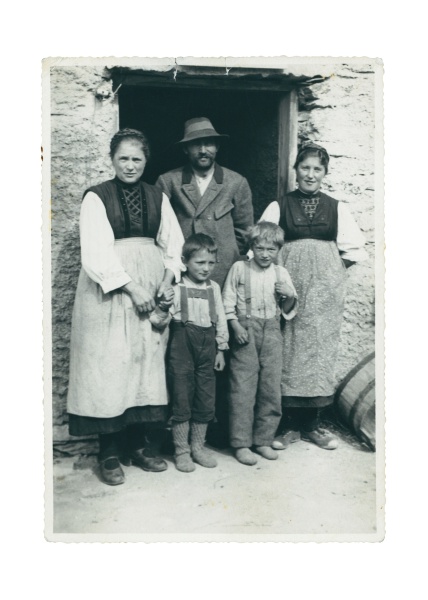
Institution: Privatbesitz Johann Oberlohr
Schlagwörter: gruppe, mann, weiß, frauen, frau, frisur, hut, kleid, kleider, schwarz, tür, haus, alt, bart, hemd, hose, jacke, mütze, wand, kragen, stein, bild, porträt, land, haare, mantel, eltern, familie, kind, tochter, arbeit, bauern, kinder, landleben, schürze, magd, schuhe, buben, jungen, knaben, bäuerin, berge, mauer, bauernhof, hof, zopf, brot, socken, junge, bauer, foto, fotografie, photographie, lachen, eingang, bayern, alpen, schwarz-weiss, stiefel, fass, ehemann, festlich, österreich, sonntag, photo, tracht, hauseingang, ländlich, eingan, bottich, hosenträger, brüder, bauernfamilie, lederhose, fort, sohn, dirndl, zufriedenheit, tradition, söhne, bruder, riemchen, tonne, lederhosen, geborgenheit, schwrzweiß, janker, einfachheit, einfache leute, jund, kirchgang, krob, verwandte, bäuering, wollsocken, #haus, ghebäude, ttetracht